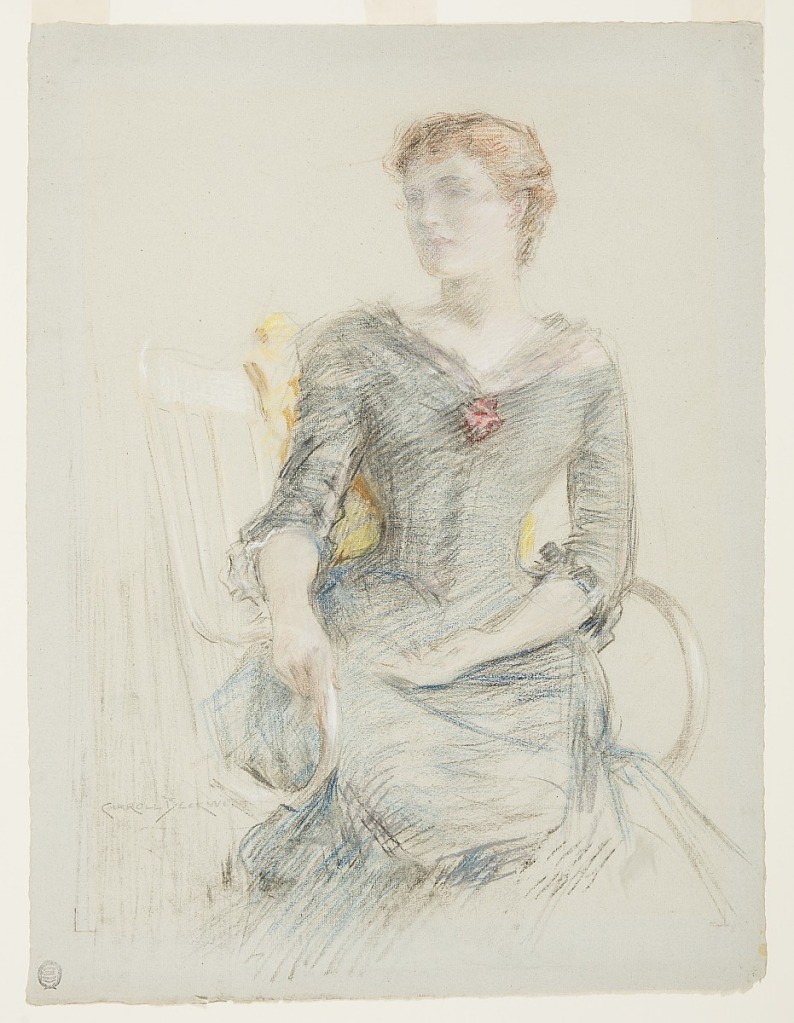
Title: Portrait
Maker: J. Carroll Beckwith, American, 1852–1917
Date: ca. 1887
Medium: Pastel crayon on grey laid paper
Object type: Drawing
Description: Three-quarter length portrait of a female figure seated wearing a blue dress.